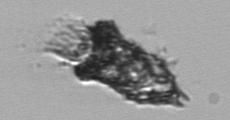
Label: Tintinnopsis